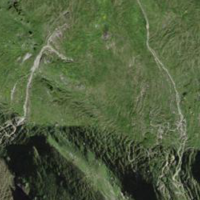
EUNIS habitat code: 26
Species observed at this site:
Rumex arifolius
Bartsia alpina